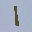
Label: 1